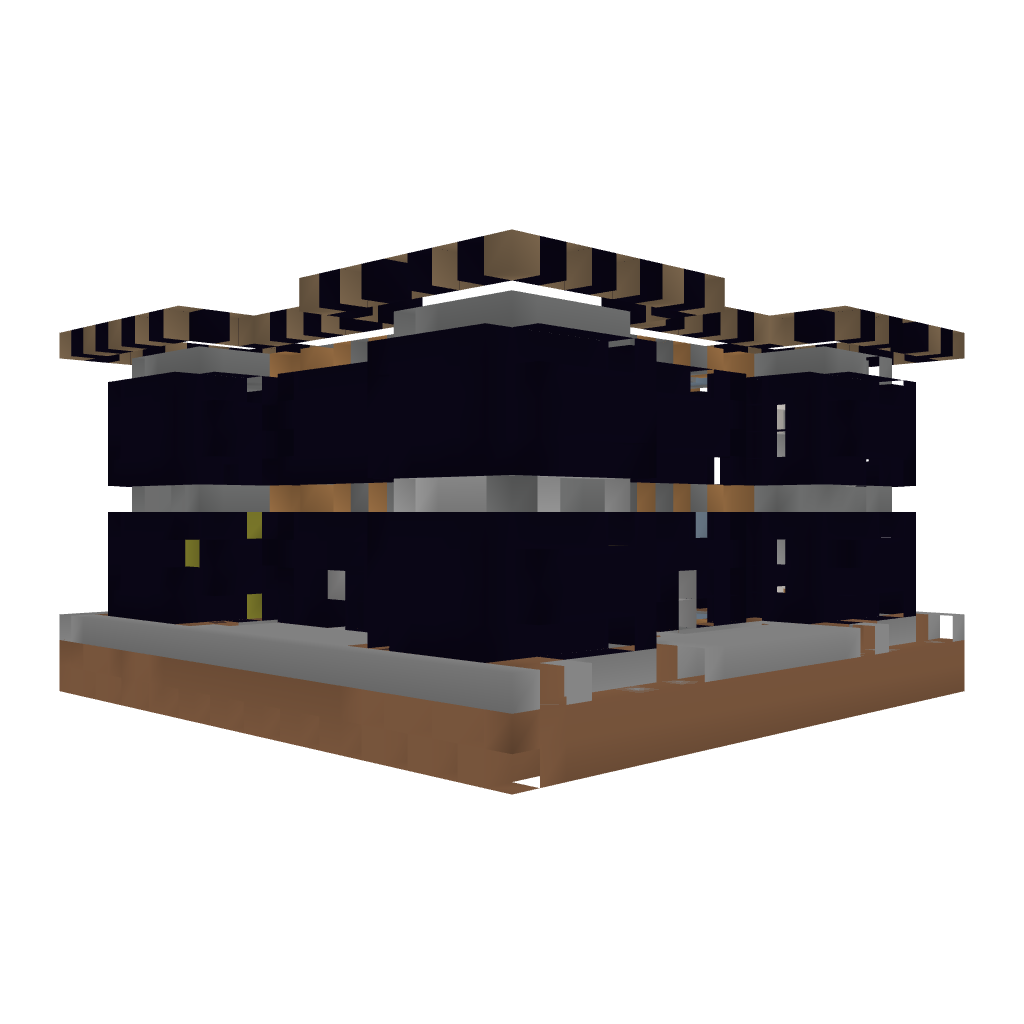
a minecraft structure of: Obsidian Castle